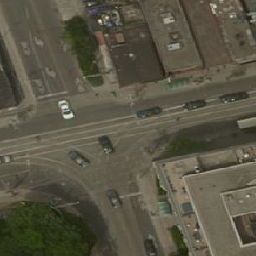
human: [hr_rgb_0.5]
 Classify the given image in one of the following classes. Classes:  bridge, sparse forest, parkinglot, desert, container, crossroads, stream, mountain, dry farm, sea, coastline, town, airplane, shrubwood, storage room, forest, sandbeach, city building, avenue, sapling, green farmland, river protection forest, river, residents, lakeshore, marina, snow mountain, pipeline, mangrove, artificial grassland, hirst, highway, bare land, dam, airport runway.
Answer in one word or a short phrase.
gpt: crossroads